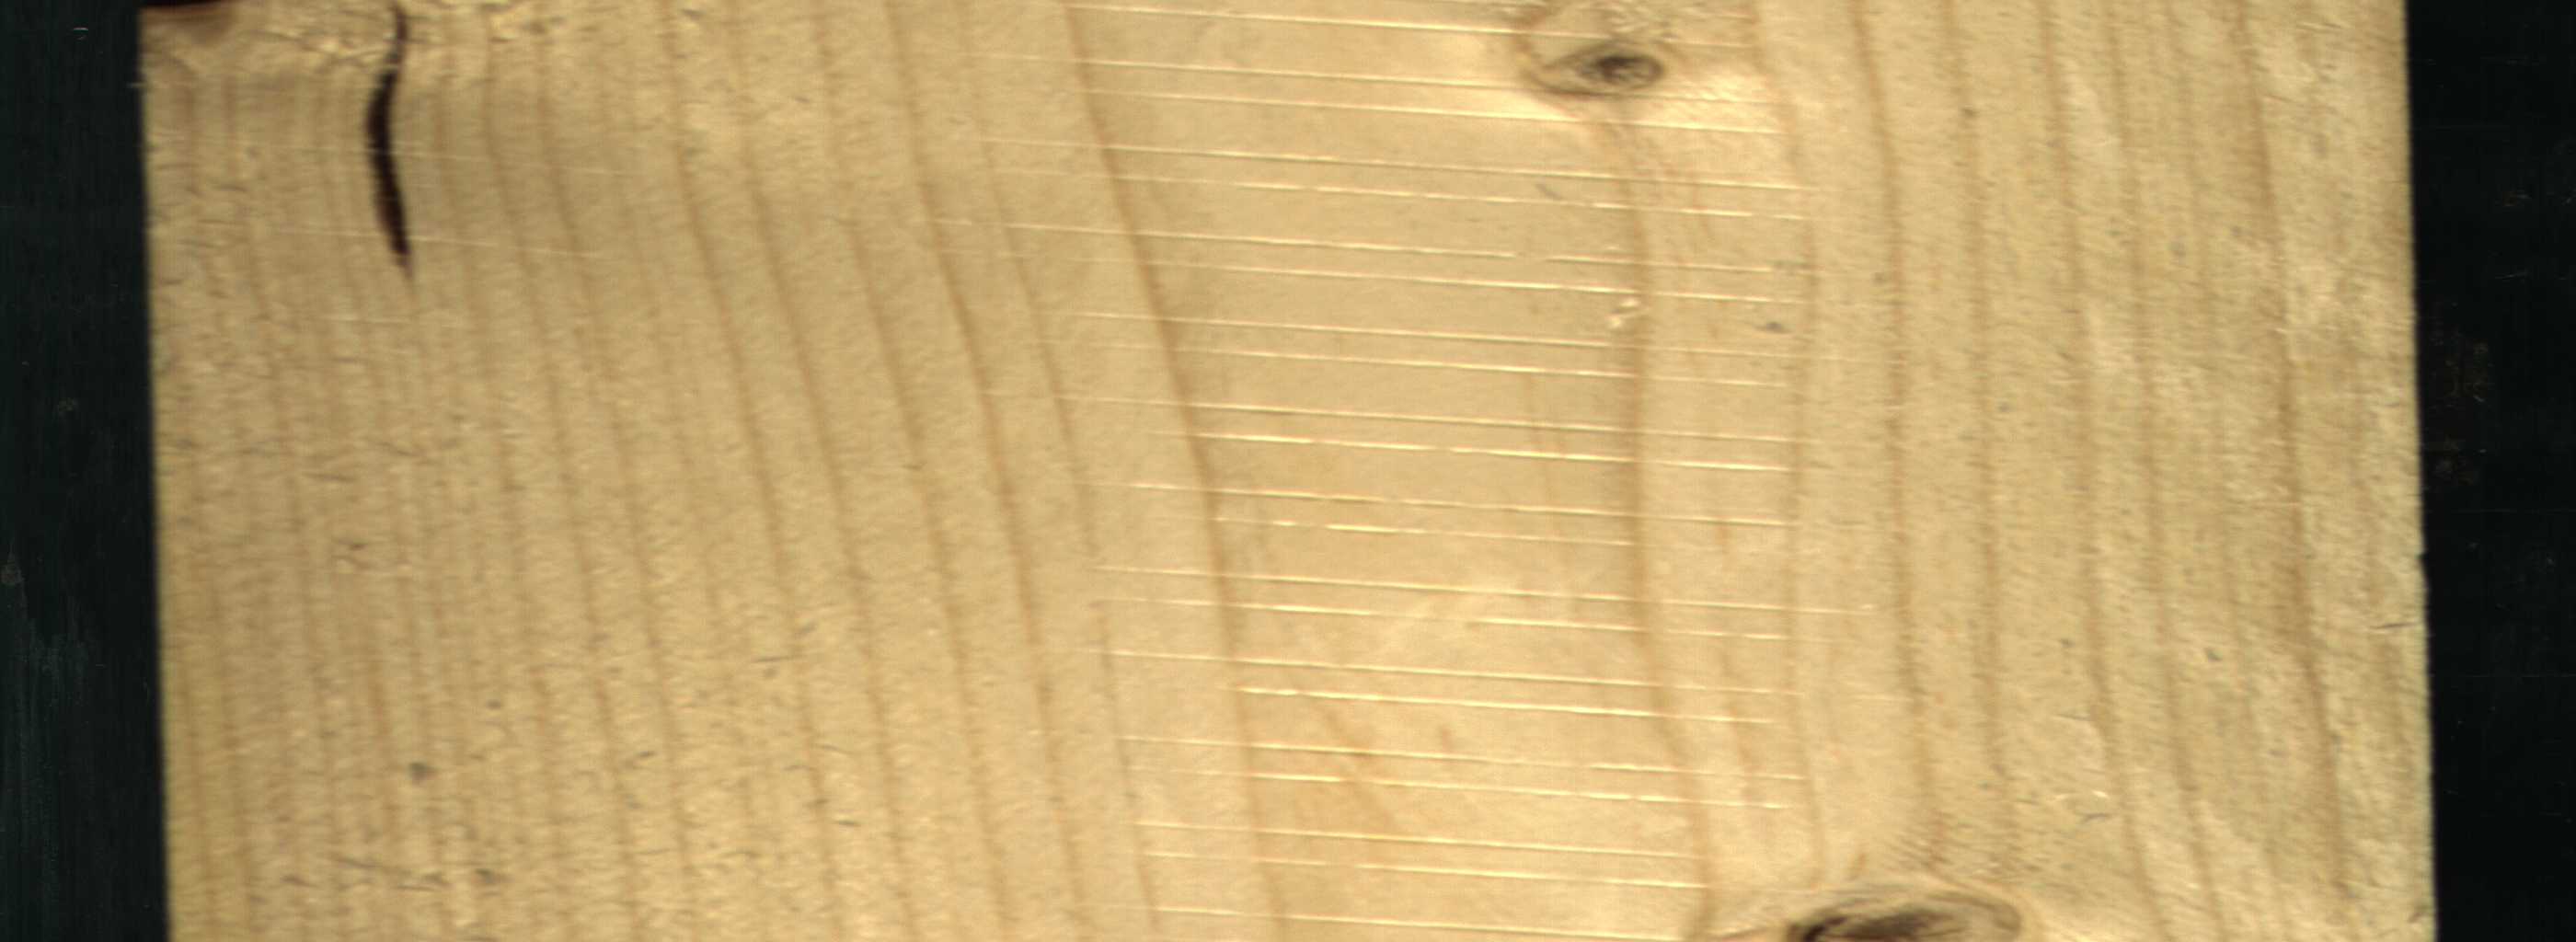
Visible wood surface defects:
resin
Live_Knot
Live_Knot
Live_Knot